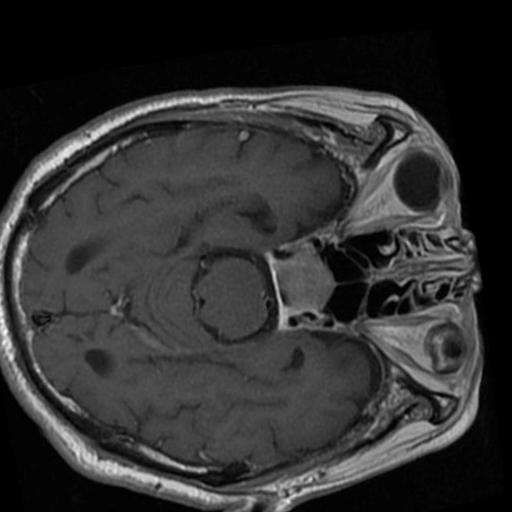
Label: brain_tumor